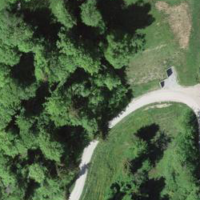
EUNIS habitat code: 44
Species observed at this site:
Tettigonia cantans
Tettigonia viridissima